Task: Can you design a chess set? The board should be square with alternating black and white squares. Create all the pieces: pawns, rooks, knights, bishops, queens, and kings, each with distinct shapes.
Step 4955:
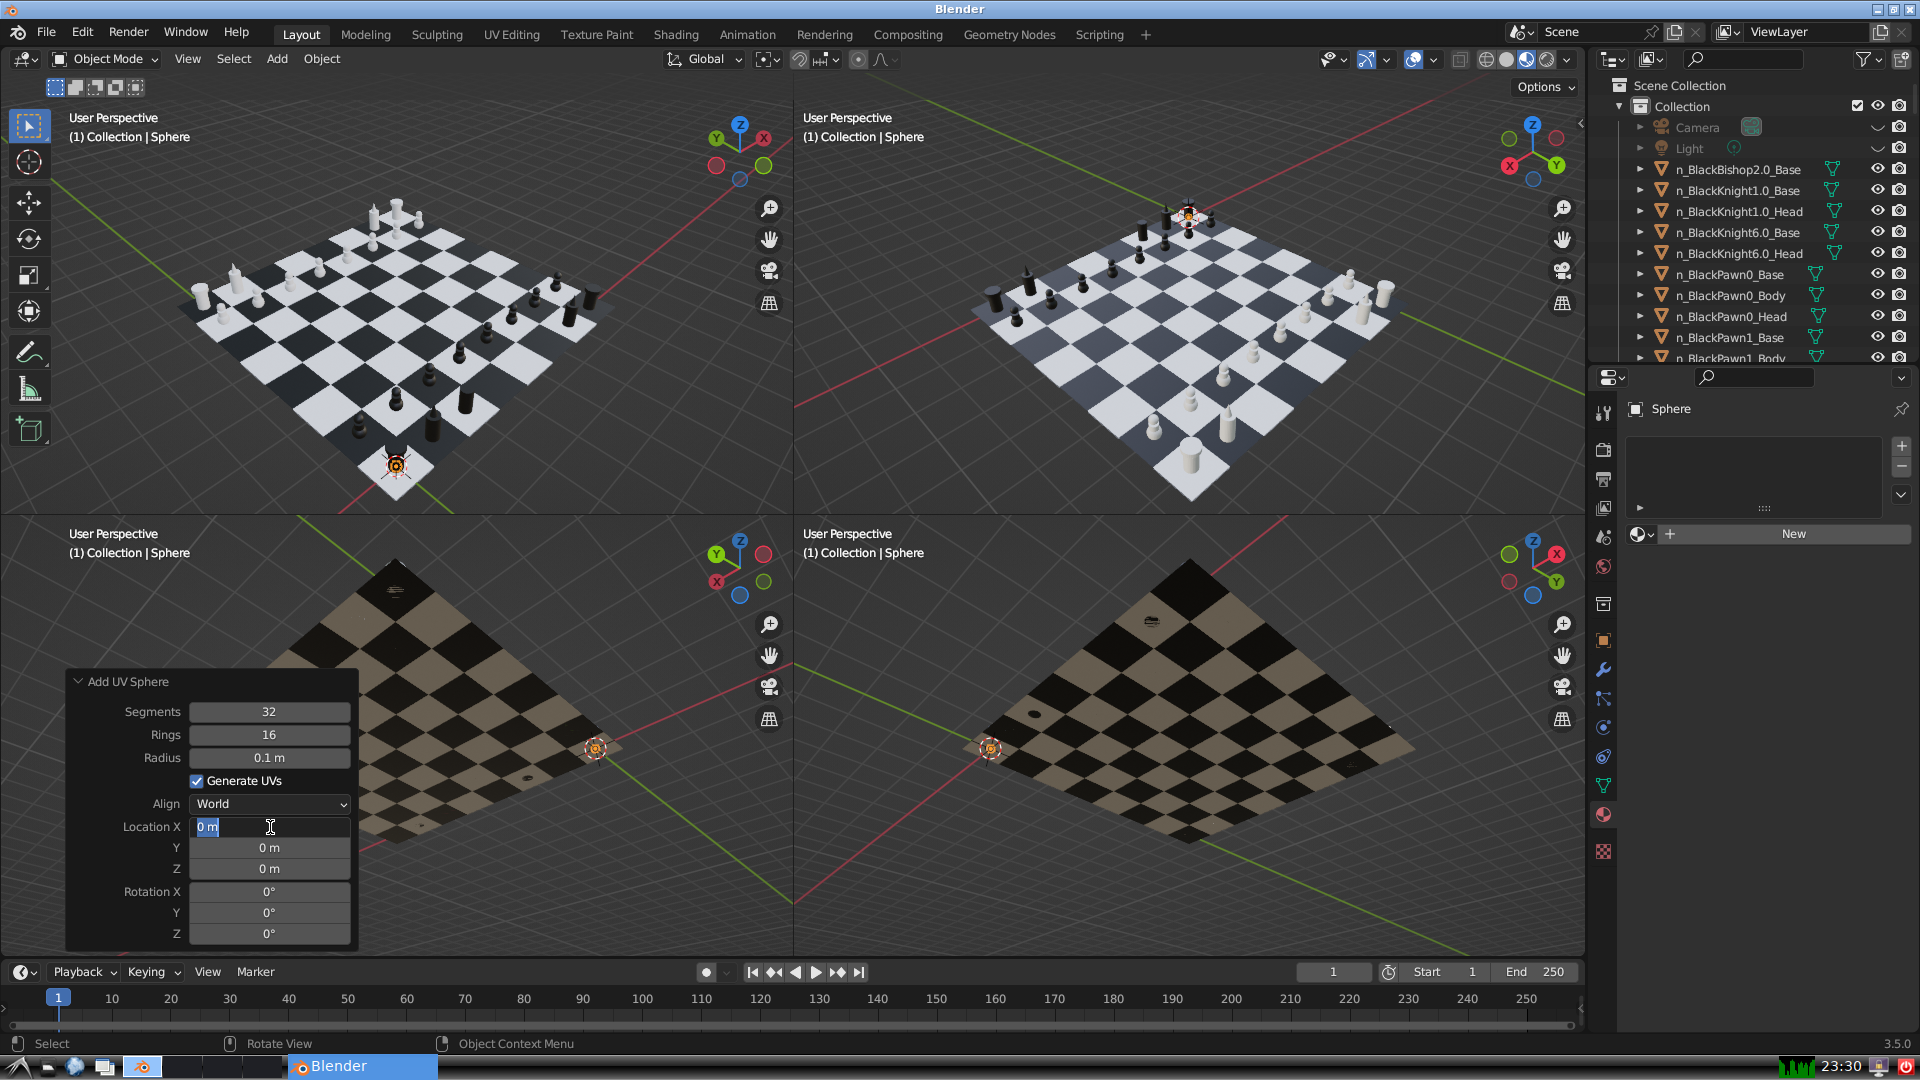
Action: input_text: 2.0